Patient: sex M, age 51
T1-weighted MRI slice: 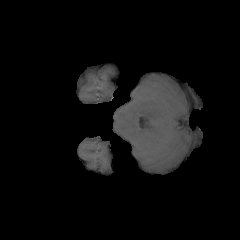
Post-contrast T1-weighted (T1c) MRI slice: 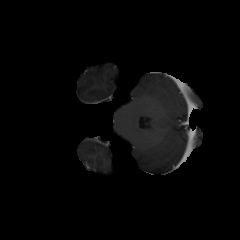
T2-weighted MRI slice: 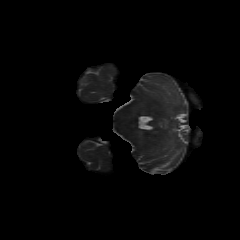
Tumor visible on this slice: no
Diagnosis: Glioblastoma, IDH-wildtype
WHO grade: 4